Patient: sex F, age 54
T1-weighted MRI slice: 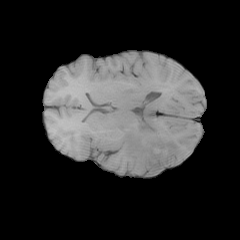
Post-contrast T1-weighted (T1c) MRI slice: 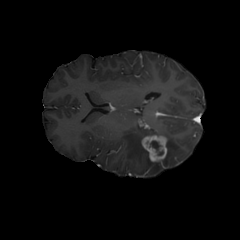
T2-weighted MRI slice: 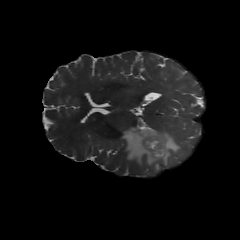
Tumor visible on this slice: yes
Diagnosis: Glioblastoma, IDH-wildtype
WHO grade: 4